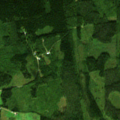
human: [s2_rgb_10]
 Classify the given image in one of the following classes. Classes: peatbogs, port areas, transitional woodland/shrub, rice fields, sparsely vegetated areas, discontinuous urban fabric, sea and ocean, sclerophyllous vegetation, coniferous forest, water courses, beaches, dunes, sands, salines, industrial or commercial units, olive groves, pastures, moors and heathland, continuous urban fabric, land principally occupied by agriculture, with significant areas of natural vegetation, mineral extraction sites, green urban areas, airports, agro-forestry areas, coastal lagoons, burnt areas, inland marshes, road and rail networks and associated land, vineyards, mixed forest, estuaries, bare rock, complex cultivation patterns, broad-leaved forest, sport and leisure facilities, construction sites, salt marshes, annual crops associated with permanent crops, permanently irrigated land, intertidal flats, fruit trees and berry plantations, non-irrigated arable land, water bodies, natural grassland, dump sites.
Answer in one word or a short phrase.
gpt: land principally occupied by agriculture, with significant areas of natural vegetation, coniferous forest, mixed forest, transitional woodland/shrub